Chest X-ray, AP view. Patient: 55 years old, sex M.
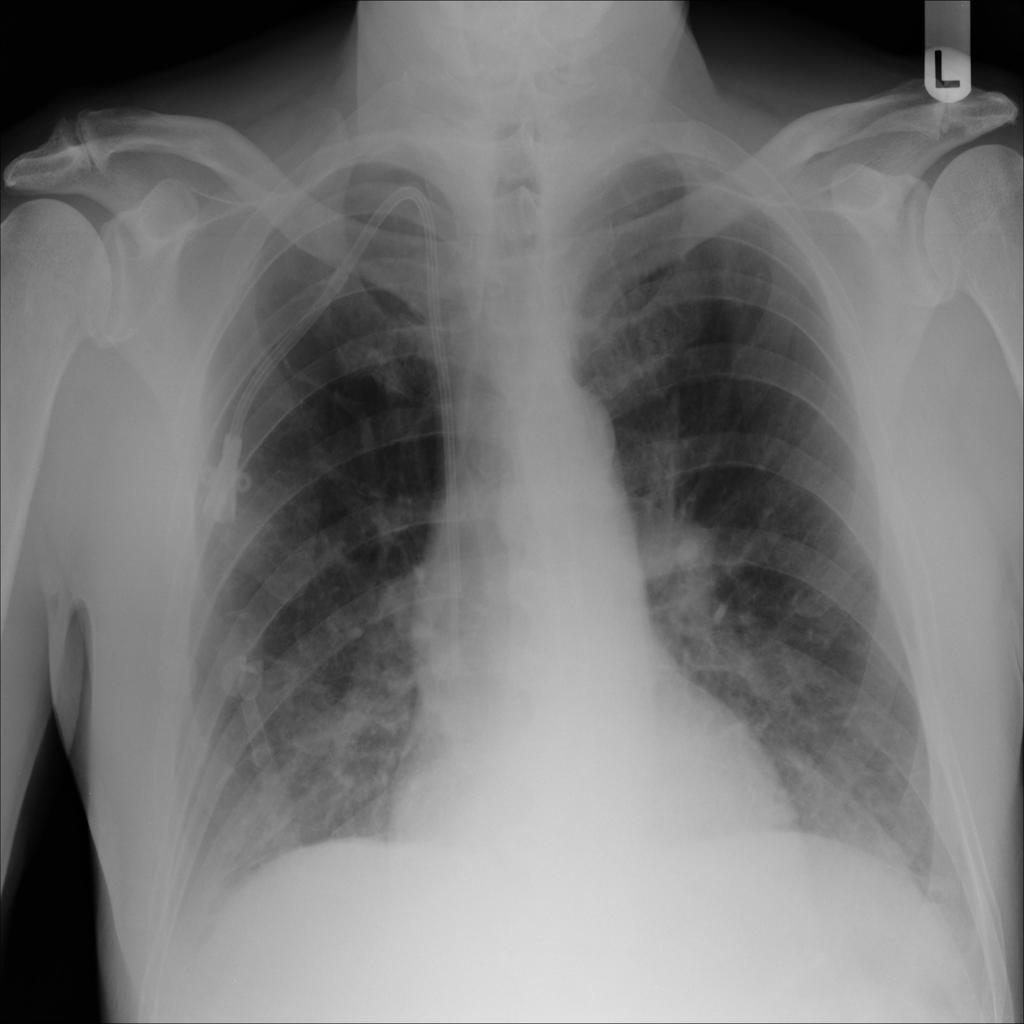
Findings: Effusion, Infiltration